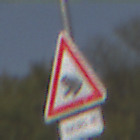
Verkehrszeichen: AmphibienwanderungRechts
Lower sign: LaengeEinerStrecke5
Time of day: MorningAfternoon
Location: Outdoor (Nature)
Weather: PartlyCloudy
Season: NotSpecified
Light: Natural